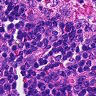
Metastatic tissue present: no